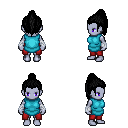
a pixel art fantasy rpg character, female body template, dark elf, purple skin, teal tunic, red pants, black long topknot hairstyle, white cloth bandages, four views (front, back, left, right), 2x2 character sprite sheet, small pixel art, hard edges, no anti-aliasing